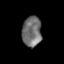
Tissue: prostate
Cell type: T cells
Senescence score: 0.3444
Nuclear area (px): 570
Mean DAPI intensity: 111.377